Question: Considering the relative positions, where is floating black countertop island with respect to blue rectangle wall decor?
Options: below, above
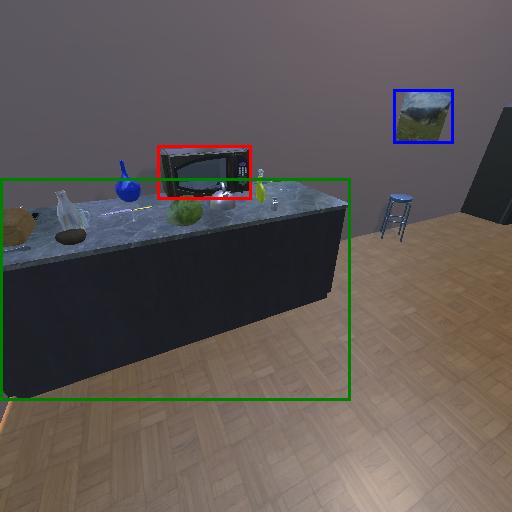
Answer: below